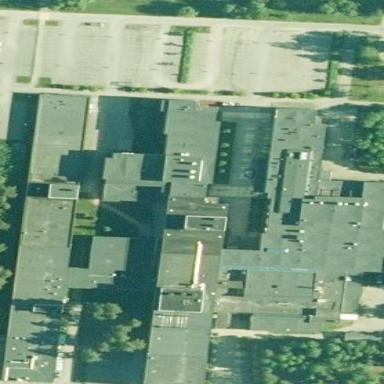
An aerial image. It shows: School building.